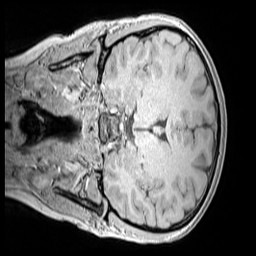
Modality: MP2RAGE
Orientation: coronal
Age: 13
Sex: female
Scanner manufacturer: siemens
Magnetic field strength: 3 T
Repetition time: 4 s
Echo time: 0.00299 s